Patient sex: M
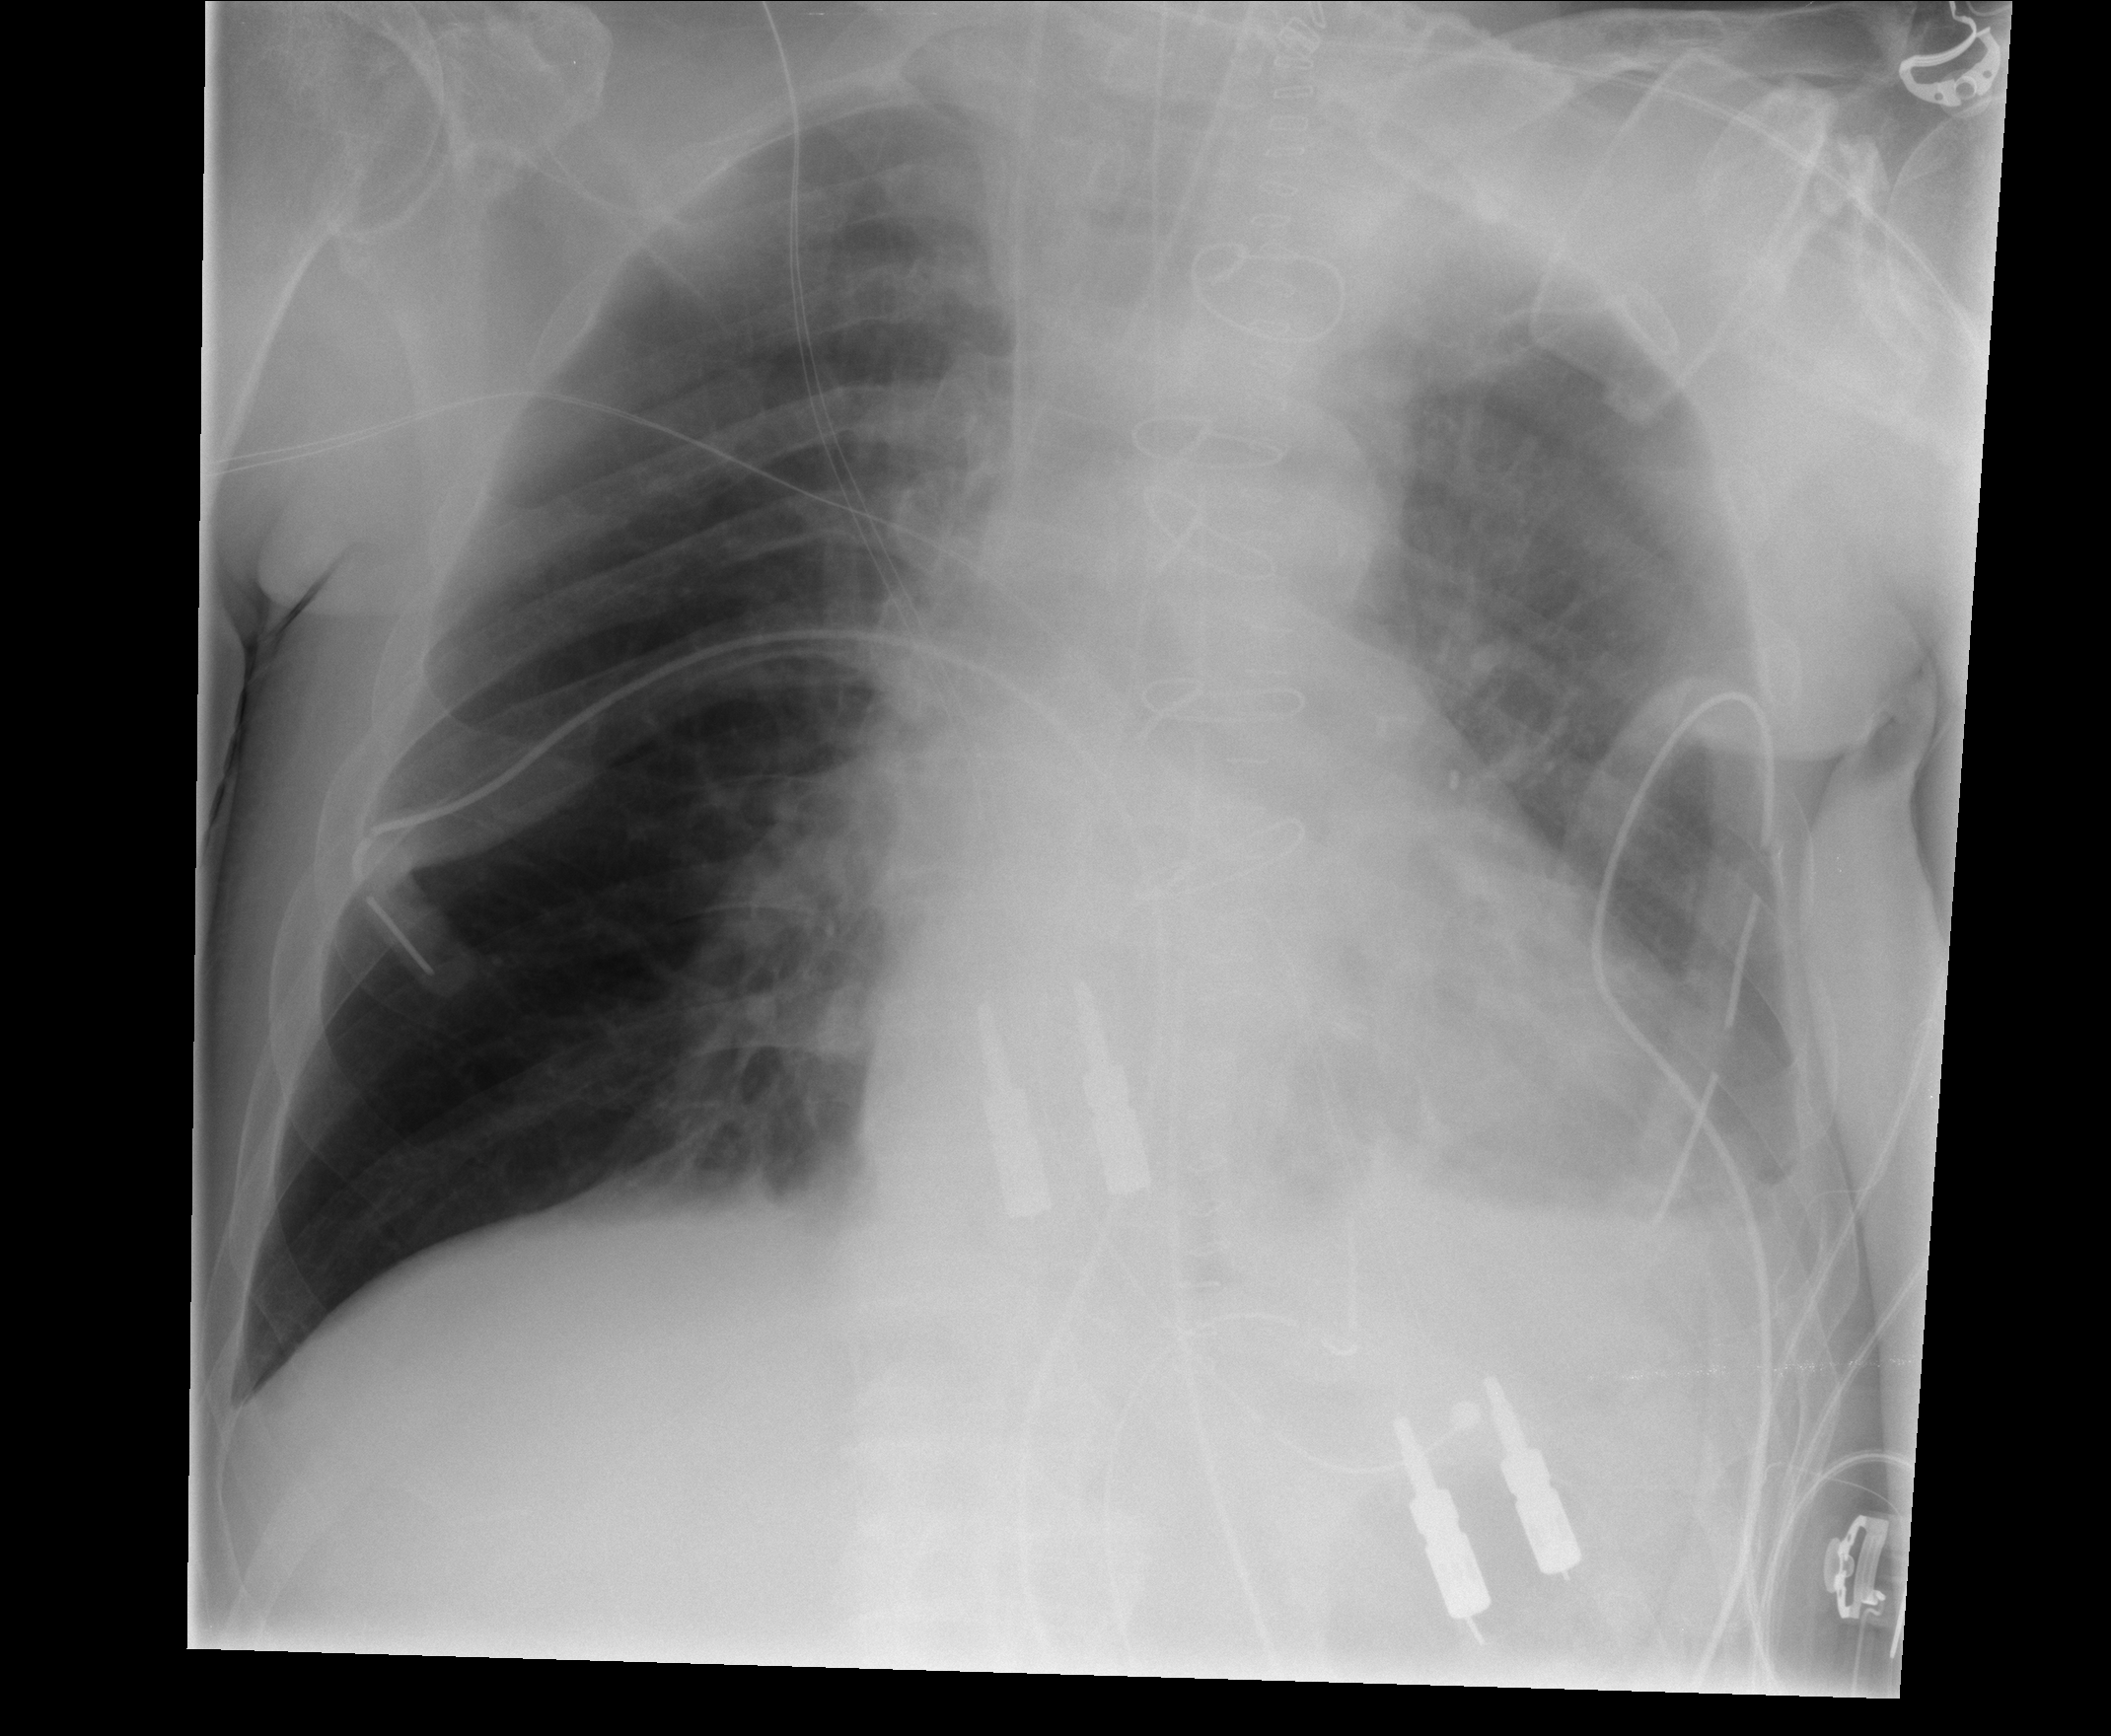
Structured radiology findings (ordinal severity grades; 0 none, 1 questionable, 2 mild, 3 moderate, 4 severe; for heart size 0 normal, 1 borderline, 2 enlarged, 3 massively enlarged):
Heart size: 2
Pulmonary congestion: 0
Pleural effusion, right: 2
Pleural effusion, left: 1
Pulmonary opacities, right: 0
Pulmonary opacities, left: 0
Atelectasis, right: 0
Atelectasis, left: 0